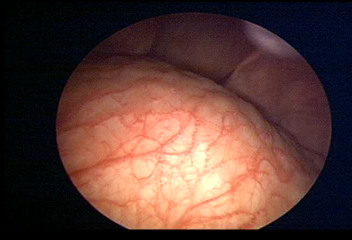
Modality: WLC
Class: Normal mucosa
Bladder cancer association: No